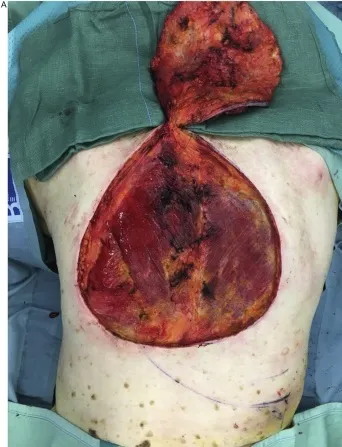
Intraoperative figure showing the defect after tumor excision.
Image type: medical_photograph (other_medical_photograph)